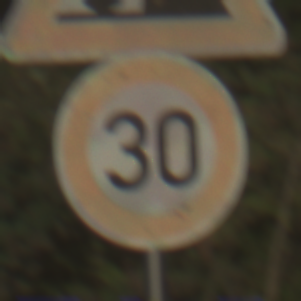
Verkehrszeichen: Geschwindigkeit30
Zusatzzeichen oben: SteinschlagRechts
Umgebung: Outdoor, RoadRail
Tageszeit: MorningAfternoon
Wetter: Clear
Licht: Natural
Jahreszeit: NotSpecified
Kontrast: HighContrast